Question: I have following html code which displays a parent-child list on left pane. I want to format json data corresponding to each item during onclick and display the same on right pane.
But this displays only Parent's data even if I click on children.
Following is the html code:

'''
function getDetails(dom) {
var jsonDataInString = dom.getAttribute("data-json"),
jsonData = JSON.parse(jsonDataInString),
ServiceElement = document.getElementById("Service"),
PortElement = document.getElementById("Port"),
NumberOfProcessElement = document.getElementById("NumberOfProcess"),
HostsElement = document.getElementById("Hosts");
if (jsonData) {
ServiceElement.innerText = jsonData.Service;
PortElement.innerText = jsonData.Port;
NumberOfProcessElement.innerText = jsonData.NumberOfProcess;
Hosts.innerText = jsonData.Hosts;
}
}
'''
'''
.tree li {
margin: 0px 0;
list-style-type: none;
position: relative;
padding: 20px 5px 0px 5px;
}
.tree li::before {
content: '';
position: absolute;
top: 0;
width: 1px;
height: 100%;
right: auto;
left: -20px;
border-left: 1px solid #ccc;
bottom: 50px;
}
.tree li::after {
content: '';
position: absolute;
top: 30px;
width: 25px;
height: 20px;
right: auto;
left: -20px;
border-top: 1px solid #ccc;
}
.tree>ul>li::before,
.tree>ul>li::after {
border: 0;
}
.tree li:last-child::before {
height: 30px;
}
.tree li r {
border: 1px solid #080808;
padding: 5px 10px;
text-decoration: none;
color: #666;
font-family: arial, verdana, tahoma;
font-size: 11px;
display: inline-block;
word-wrap: break-word;
background-color: Tomato;
transition: all 0.5s;
-webkit-transition: all 0.5s;
-moz-transition: all 0.5s;
}
.tree li g {
border: 1px solid #080808;
padding: 5px 10px;
text-decoration: none;
color: #666;
font-family: arial, verdana, tahoma;
font-size: 11px;
display: inline-block;
word-wrap: break-word;
background-color: LightGreen;
transition: all 0.5s;
-webkit-transition: all 0.5s;
-moz-transition: all 0.5s;
}
.split {
height: 100%;
width: 50%;
position: fixed;
z-index: 1;
top: 0;
overflow-x: hidden;
padding-top: 20px;
}
.left {
left: 0;
background-color: white;
}
.right {
right: 0;
background-color: #ccc;
word-wrap: break-word;
}
'''
'''
<div class="split left">
<div class="tree" id="tree">
<ul>
<li onclick="getDetails(this)" data-json='{"Service":"ParentService","Hosts":"["parent.dev.com"]","NumberOfProcess":"5","Port":"15080"}'>
<g href="#">ParentService</g>
<ul>
<li onclick="getDetails(this)" data-json='{"Service":"ChildService","Hosts":"["child1.dev.com"]","Port":"14758"}'>
<g href="#">child1</g>
</li>
<li onclick="getDetails(this)" data-json='{"Service":"ChildService","Hosts":"["child2.dev.com"]"}'>
<r href="#">child2</r>
</li>
<li onclick="getDetails(this)" data-json='{"Service":"ChildService","Hosts":"["child3.dev.com"]"}'>
<r href="#">child3</r>
</li>
</ul>
</li>
</ul>
</div>
</div>
<div class="split right">
<label for="Service"><b>Service:</b> </label>
<span id="Service"></span>
<br>
<label for="Port"><b>Port:</b> </label>
<span id="Port"></span>
<br>
<label for="NumberOfProcess"><b>Number Of Process:</b> </label>
<span id="NumberOfProcess"></span>
<br>
<label for="Hosts"><b>Hosts:</b> </label>
<span id="Hosts"></span>
</div>
'''
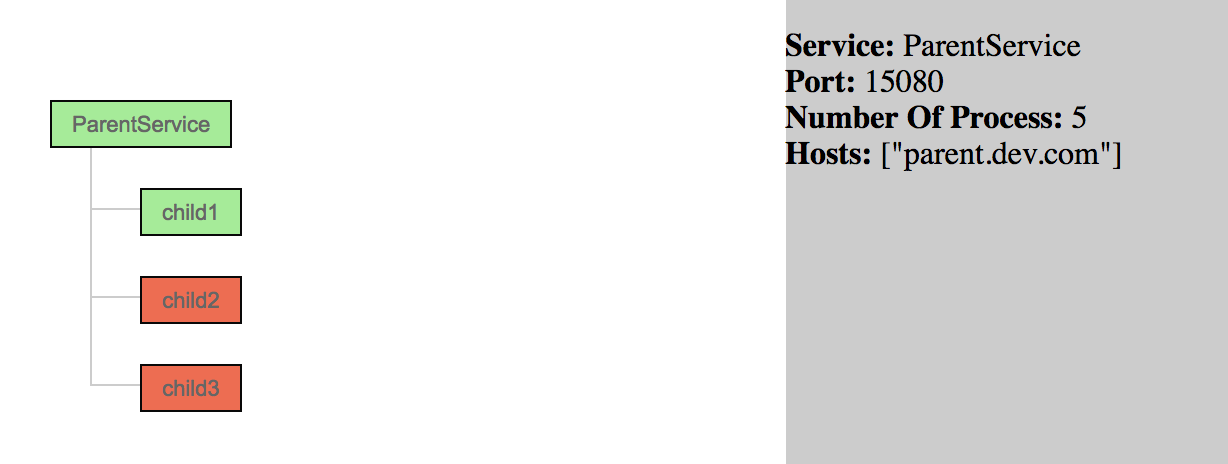
Answer: You need to stop the propagation. Whenever you clicked a child, your click propagated to the parent
Here is an unobtrusive version
'''
function getDetails(e) {
e.stopPropagation(); // cancel the event bubble
var jsonDataInString = this.getAttribute("data-json"),
jsonData = JSON.parse(jsonDataInString),
ServiceElement = document.getElementById("Service"),
PortElement = document.getElementById("Port"),
NumberOfProcessElement = document.getElementById("NumberOfProcess"),
HostsElement = document.getElementById("Hosts");
if (jsonData) {
ServiceElement.innerText = jsonData.Service || "Not available";
PortElement.innerText = jsonData.Port || "Not available";
NumberOfProcessElement.innerText = jsonData.NumberOfProcess || "Not available";
Hosts.innerText = jsonData.Hosts || "Not available";
}
}
document.querySelectorAll("[data-json]").forEach(function(el) {
el.addEventListener("click",getDetails,false);
});
'''
'''
.tree li {
margin: 0px 0;
list-style-type: none;
position: relative;
padding: 20px 5px 0px 5px;
}
.tree li::before {
content: '';
position: absolute;
top: 0;
width: 1px;
height: 100%;
right: auto;
left: -20px;
border-left: 1px solid #ccc;
bottom: 50px;
}
.tree li::after {
content: '';
position: absolute;
top: 30px;
width: 25px;
height: 20px;
right: auto;
left: -20px;
border-top: 1px solid #ccc;
}
.tree>ul>li::before,
.tree>ul>li::after {
border: 0;
}
.tree li:last-child::before {
height: 30px;
}
.tree li r {
border: 1px solid #080808;
padding: 5px 10px;
text-decoration: none;
color: #666;
font-family: arial, verdana, tahoma;
font-size: 11px;
display: inline-block;
word-wrap: break-word;
background-color: Tomato;
transition: all 0.5s;
-webkit-transition: all 0.5s;
-moz-transition: all 0.5s;
}
.tree li g {
border: 1px solid #080808;
padding: 5px 10px;
text-decoration: none;
color: #666;
font-family: arial, verdana, tahoma;
font-size: 11px;
display: inline-block;
word-wrap: break-word;
background-color: LightGreen;
transition: all 0.5s;
-webkit-transition: all 0.5s;
-moz-transition: all 0.5s;
}
.split {
height: 100%;
width: 50%;
position: fixed;
z-index: 1;
top: 0;
overflow-x: hidden;
padding-top: 20px;
}
.left {
left: 0;
background-color: white;
}
.right {
right: 0;
background-color: #ccc;
word-wrap: break-word;
}
'''
'''
<div class="split left">
<div class="tree" id="tree">
<ul>
<li data-json='{"Service":"ParentService","Hosts":"["parent.dev.com"]","NumberOfProcess":"5","Port":"15080"}'>
<g href="#">ParentService</g>
<ul>
<li data-json='{"Service":"ChildService","Hosts":"["child1.dev.com"]","Port":"14758"}'>
<g href="#">child1</g>
</li>
<li data-json='{"Service":"ChildService","Hosts":"["child2.dev.com"]"}'>
<r href="#">child2</r>
</li>
<li data-json='{"Service":"ChildService","Hosts":"["child3.dev.com"]"}'>
<r href="#">child3</r>
</li>
</ul>
</li>
</ul>
</div>
</div>
<div class="split right">
<label for="Service"><b>Service:</b> </label>
<span id="Service"></span>
<br>
<label for="Port"><b>Port:</b> </label>
<span id="Port"></span>
<br>
<label for="NumberOfProcess"><b>Number Of Process:</b> </label>
<span id="NumberOfProcess"></span>
<br>
<label for="Hosts"><b>Hosts:</b> </label>
<span id="Hosts"></span>
</div>
'''